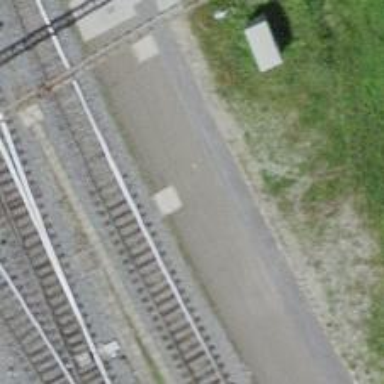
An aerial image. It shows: Siding railway with electrified contact lines at voltage of 3000 and 15000.